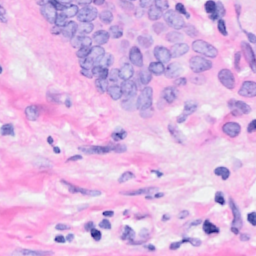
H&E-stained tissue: Breast